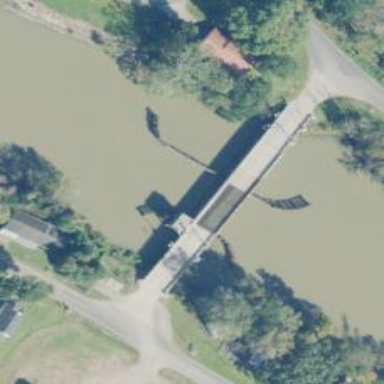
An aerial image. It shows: Secondary road crossing swing movable bridge.